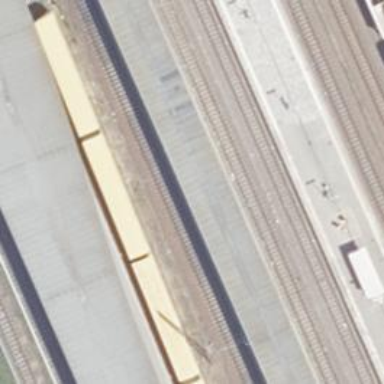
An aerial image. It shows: Close-up of railway platform edge.